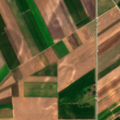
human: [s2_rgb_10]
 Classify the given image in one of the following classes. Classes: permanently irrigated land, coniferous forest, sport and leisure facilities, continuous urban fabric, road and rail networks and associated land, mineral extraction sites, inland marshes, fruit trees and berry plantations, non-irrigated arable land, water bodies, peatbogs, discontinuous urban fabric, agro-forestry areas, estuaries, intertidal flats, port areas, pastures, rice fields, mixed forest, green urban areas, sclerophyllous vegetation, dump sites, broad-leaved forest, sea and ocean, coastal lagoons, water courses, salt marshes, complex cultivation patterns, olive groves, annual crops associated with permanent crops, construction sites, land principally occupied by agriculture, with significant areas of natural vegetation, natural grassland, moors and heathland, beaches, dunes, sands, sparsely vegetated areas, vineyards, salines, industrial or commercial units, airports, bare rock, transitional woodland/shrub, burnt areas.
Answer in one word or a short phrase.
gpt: non-irrigated arable land